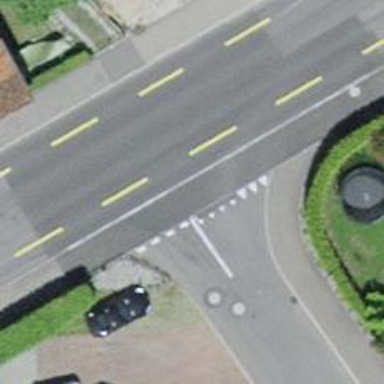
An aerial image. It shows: Unmarked road crossing.